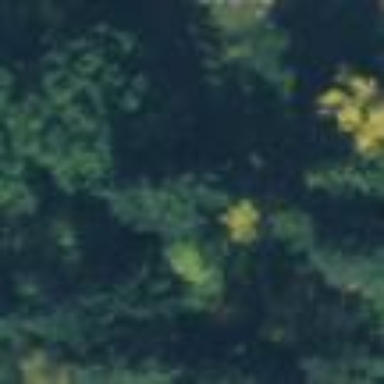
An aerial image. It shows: Mixed leaf woodland.